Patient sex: F
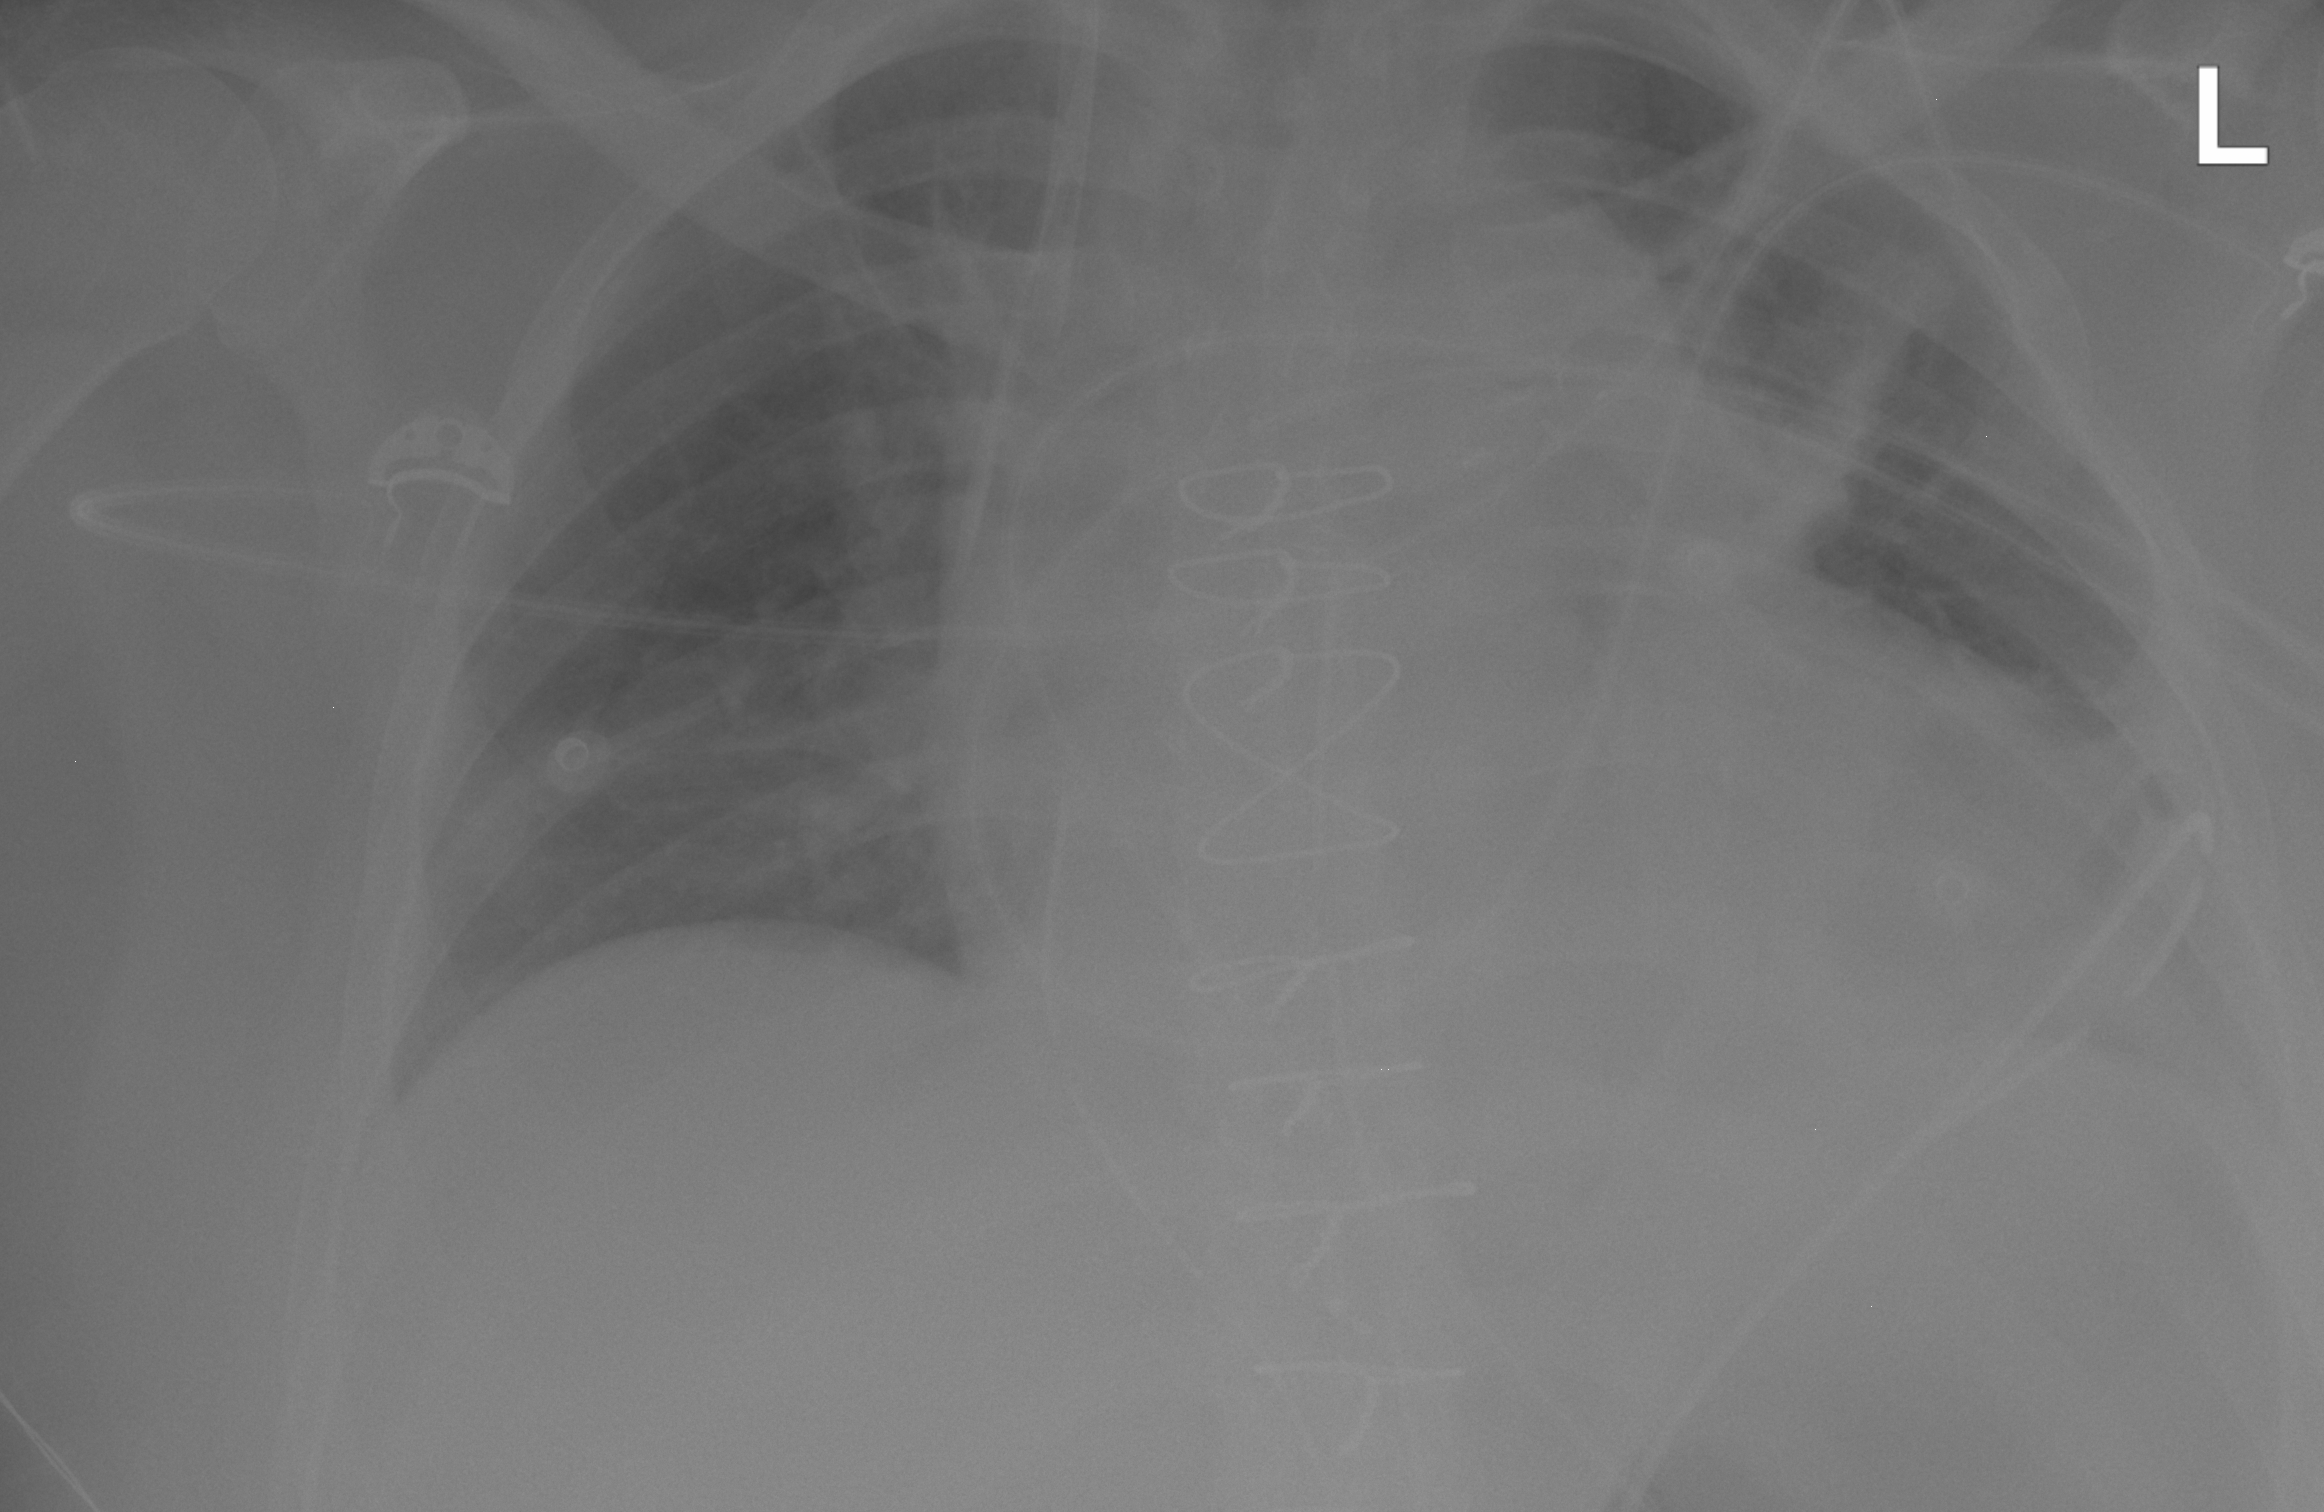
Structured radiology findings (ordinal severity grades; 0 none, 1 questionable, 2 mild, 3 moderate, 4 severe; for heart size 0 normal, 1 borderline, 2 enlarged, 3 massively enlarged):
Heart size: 2
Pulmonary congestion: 0
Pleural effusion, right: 0
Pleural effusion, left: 2
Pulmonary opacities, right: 0
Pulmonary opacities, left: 0
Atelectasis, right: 0
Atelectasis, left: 2